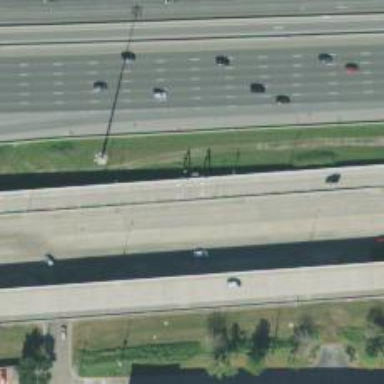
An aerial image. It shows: Toll gantry on the road.